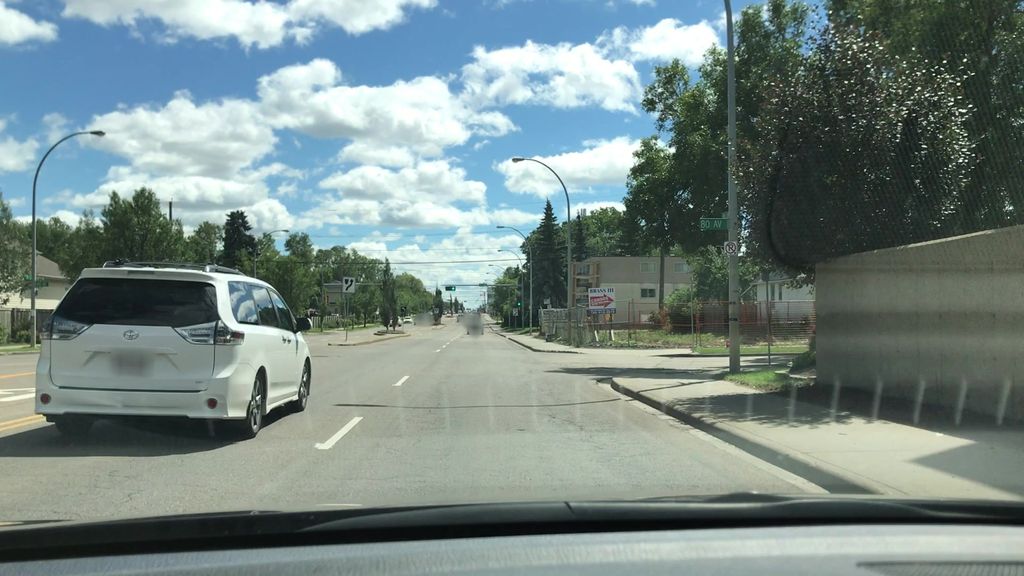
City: edmonton